Interaction volume radius: 5 \u00c5
Interaction volume height: 25 \u00c5
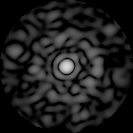
Disorder parameter: 0.8357